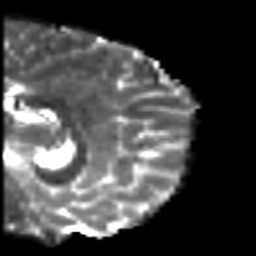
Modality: T2w
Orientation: sagittal
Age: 19
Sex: male
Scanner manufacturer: siemens
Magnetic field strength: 3 T
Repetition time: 7 s
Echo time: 0.0926 s